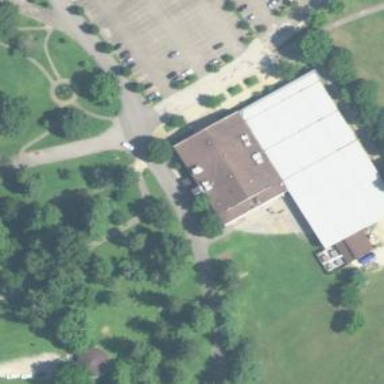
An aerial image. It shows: Events venue building.